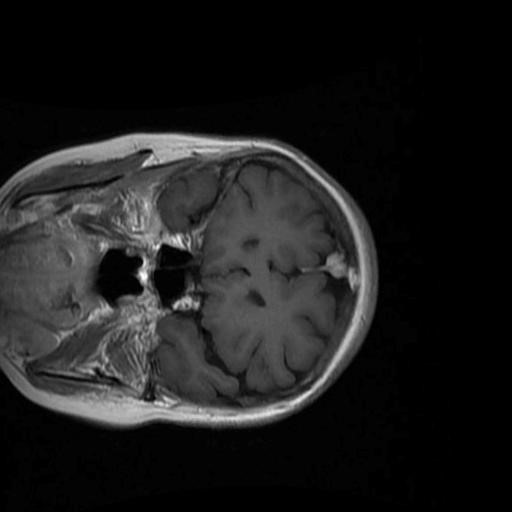
Label: brain_menin